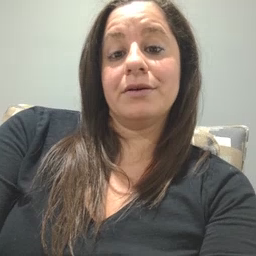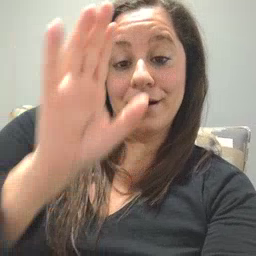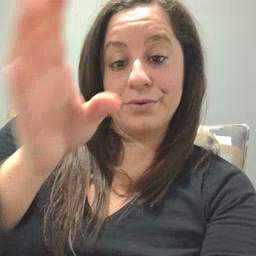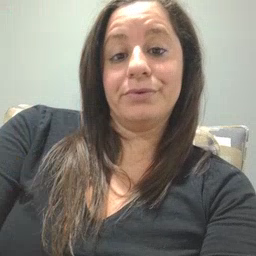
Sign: hello